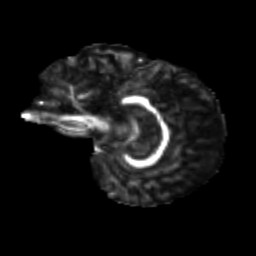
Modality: FA
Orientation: sagittal
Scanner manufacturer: siemens
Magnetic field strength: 3 T
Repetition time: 9.2 s
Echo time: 0.084 s